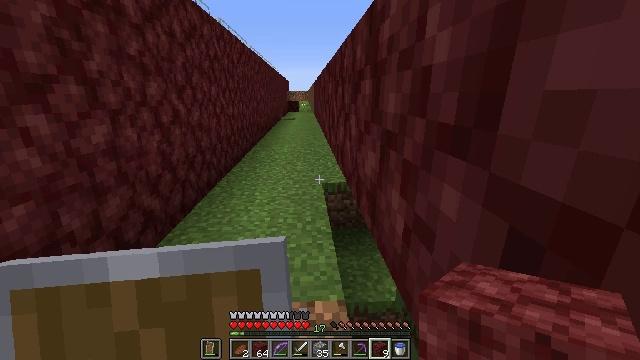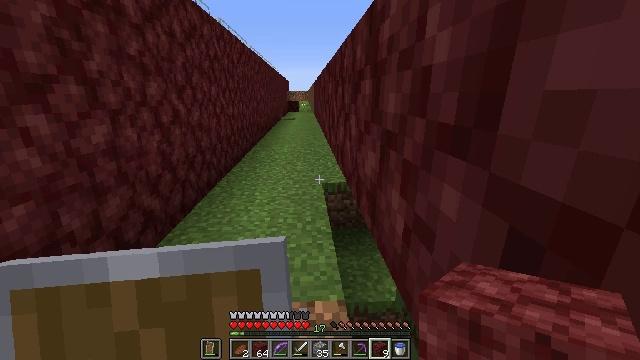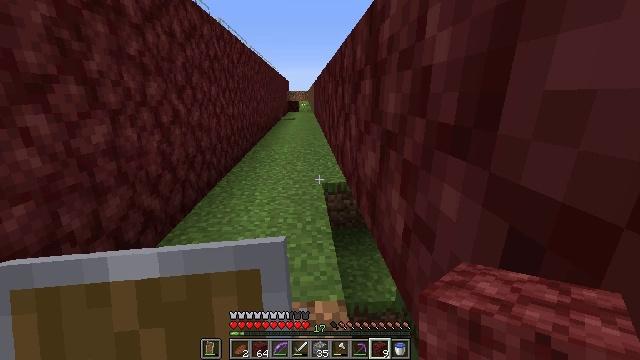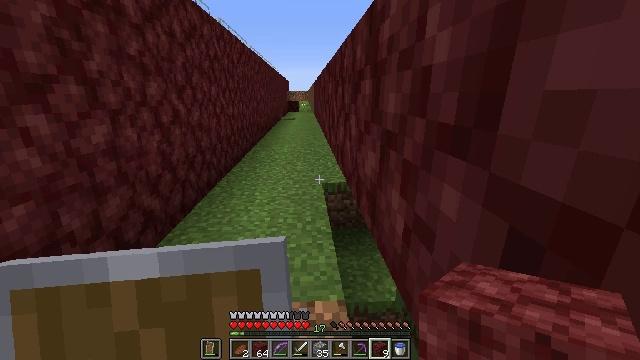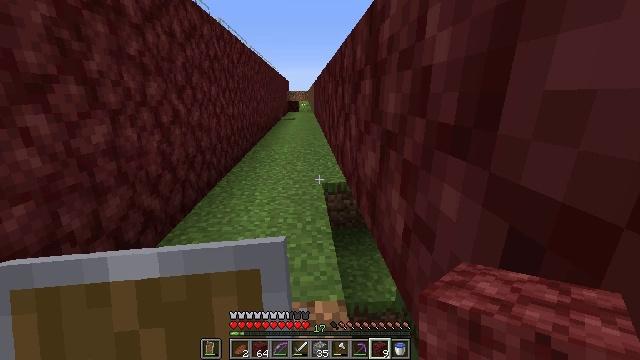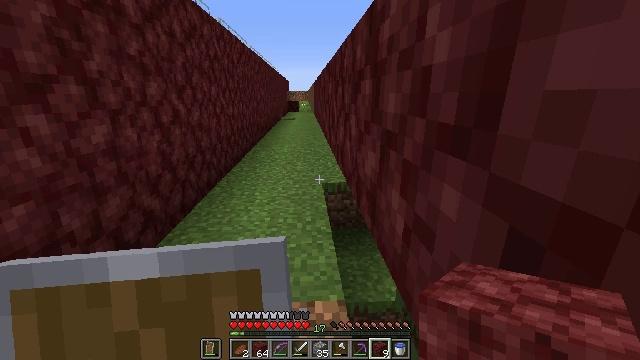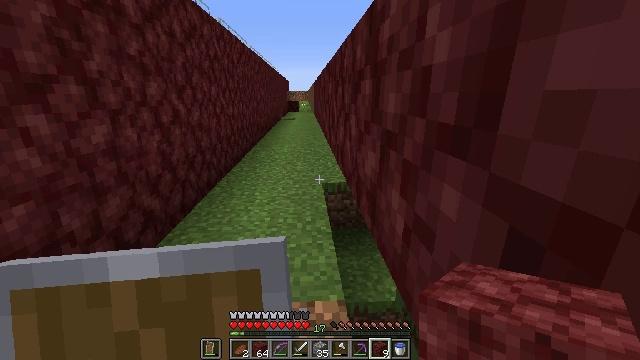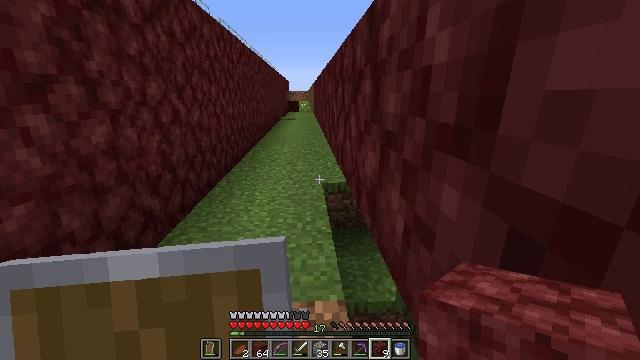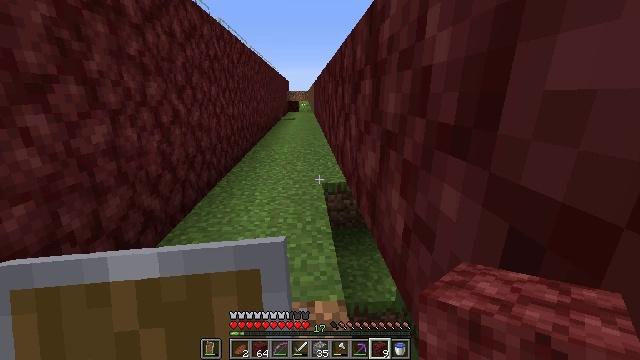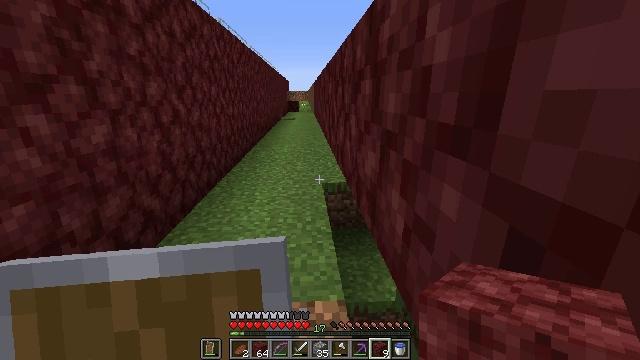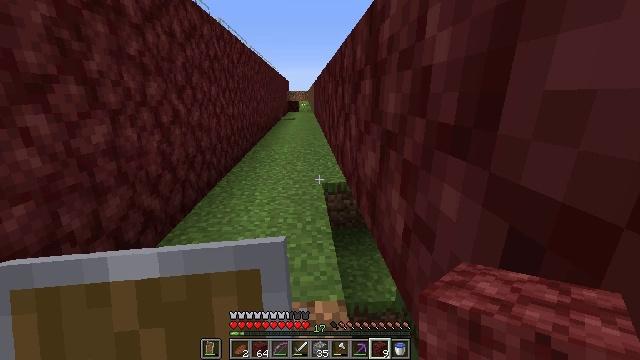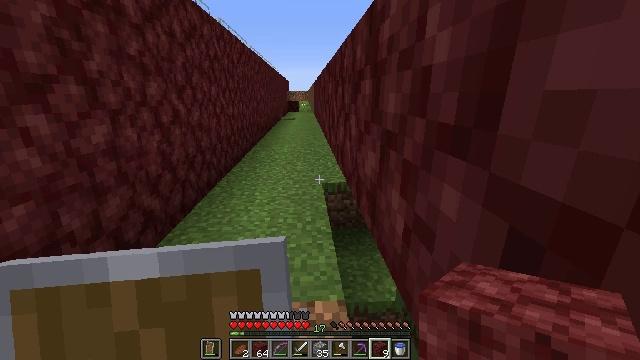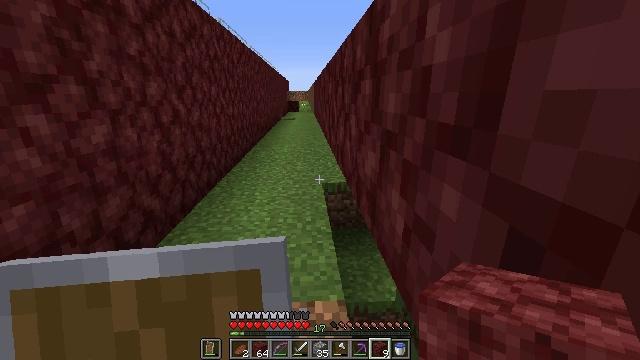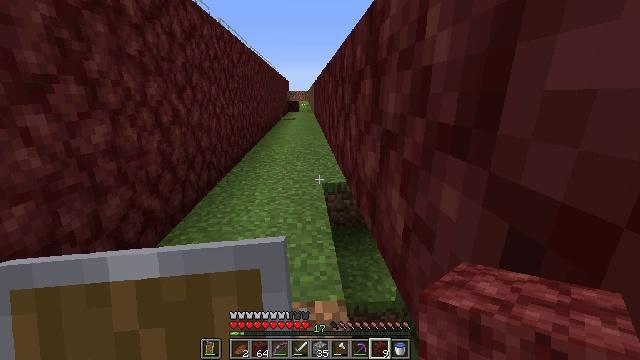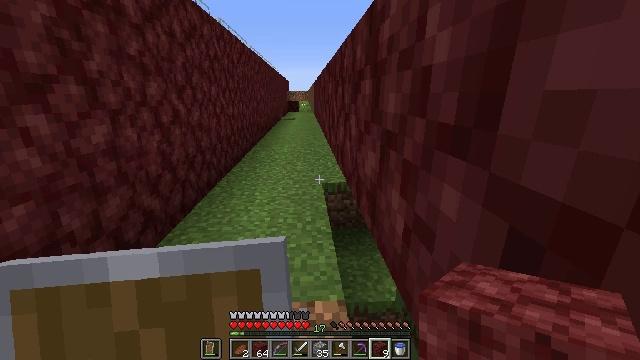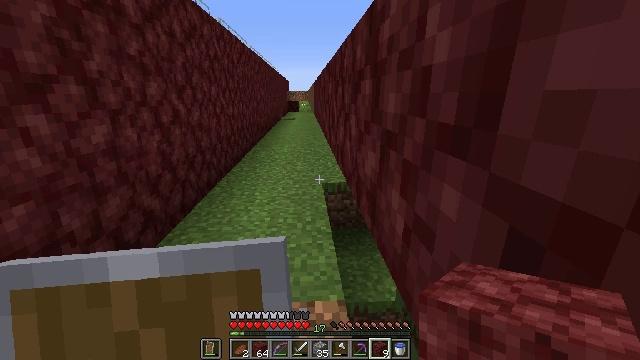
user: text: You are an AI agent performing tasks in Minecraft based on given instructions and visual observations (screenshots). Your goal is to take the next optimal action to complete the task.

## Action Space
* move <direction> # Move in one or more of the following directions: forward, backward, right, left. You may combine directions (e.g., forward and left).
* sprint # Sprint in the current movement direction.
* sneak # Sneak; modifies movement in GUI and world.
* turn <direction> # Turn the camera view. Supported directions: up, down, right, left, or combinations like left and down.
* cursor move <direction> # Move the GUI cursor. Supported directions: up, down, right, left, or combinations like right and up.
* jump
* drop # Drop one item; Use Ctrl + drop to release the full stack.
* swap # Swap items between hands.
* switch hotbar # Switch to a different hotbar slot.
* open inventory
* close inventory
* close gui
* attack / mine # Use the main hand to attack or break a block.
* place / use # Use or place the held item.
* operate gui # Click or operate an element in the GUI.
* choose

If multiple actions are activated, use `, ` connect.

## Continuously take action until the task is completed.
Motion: motion action
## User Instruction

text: Collect potatoes from the garden.
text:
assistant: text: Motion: no_op
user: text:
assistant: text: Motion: no_op
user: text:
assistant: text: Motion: no_op
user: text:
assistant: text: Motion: no_op
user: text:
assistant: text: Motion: no_op
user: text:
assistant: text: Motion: no_op
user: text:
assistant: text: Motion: no_op
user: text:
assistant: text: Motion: no_op
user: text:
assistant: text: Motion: no_op
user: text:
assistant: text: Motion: no_op
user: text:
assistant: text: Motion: no_op
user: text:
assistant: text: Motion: no_op
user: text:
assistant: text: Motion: no_op
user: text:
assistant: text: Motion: no_op
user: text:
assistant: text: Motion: no_op
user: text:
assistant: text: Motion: no_op
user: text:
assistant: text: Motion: no_op
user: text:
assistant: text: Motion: no_op
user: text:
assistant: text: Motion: no_op
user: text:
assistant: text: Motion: no_op
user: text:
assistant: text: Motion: no_op
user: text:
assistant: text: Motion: no_op
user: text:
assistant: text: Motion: no_op
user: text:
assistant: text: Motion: no_op
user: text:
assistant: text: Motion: no_op
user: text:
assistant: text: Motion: no_op
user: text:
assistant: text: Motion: no_op
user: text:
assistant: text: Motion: no_op
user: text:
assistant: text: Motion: no_op
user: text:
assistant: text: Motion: no_op